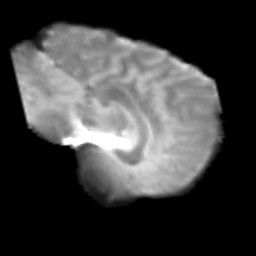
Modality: T2w
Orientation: sagittal
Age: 23
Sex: female
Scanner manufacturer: siemens
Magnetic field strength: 3 T
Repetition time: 2.3 s
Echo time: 0.085 s